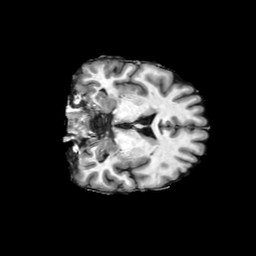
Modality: T1w
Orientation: coronal
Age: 58
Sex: male
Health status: ill